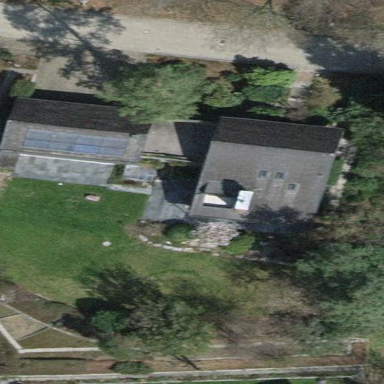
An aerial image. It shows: Detached building.